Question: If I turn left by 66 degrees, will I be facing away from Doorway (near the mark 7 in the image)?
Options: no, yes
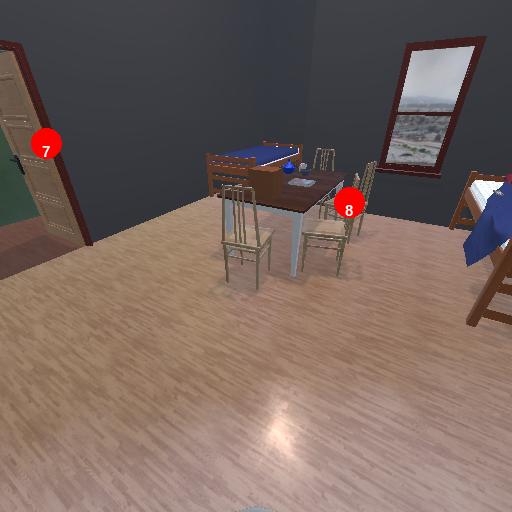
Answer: no